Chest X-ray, PA view. Patient: 70 years old, sex M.
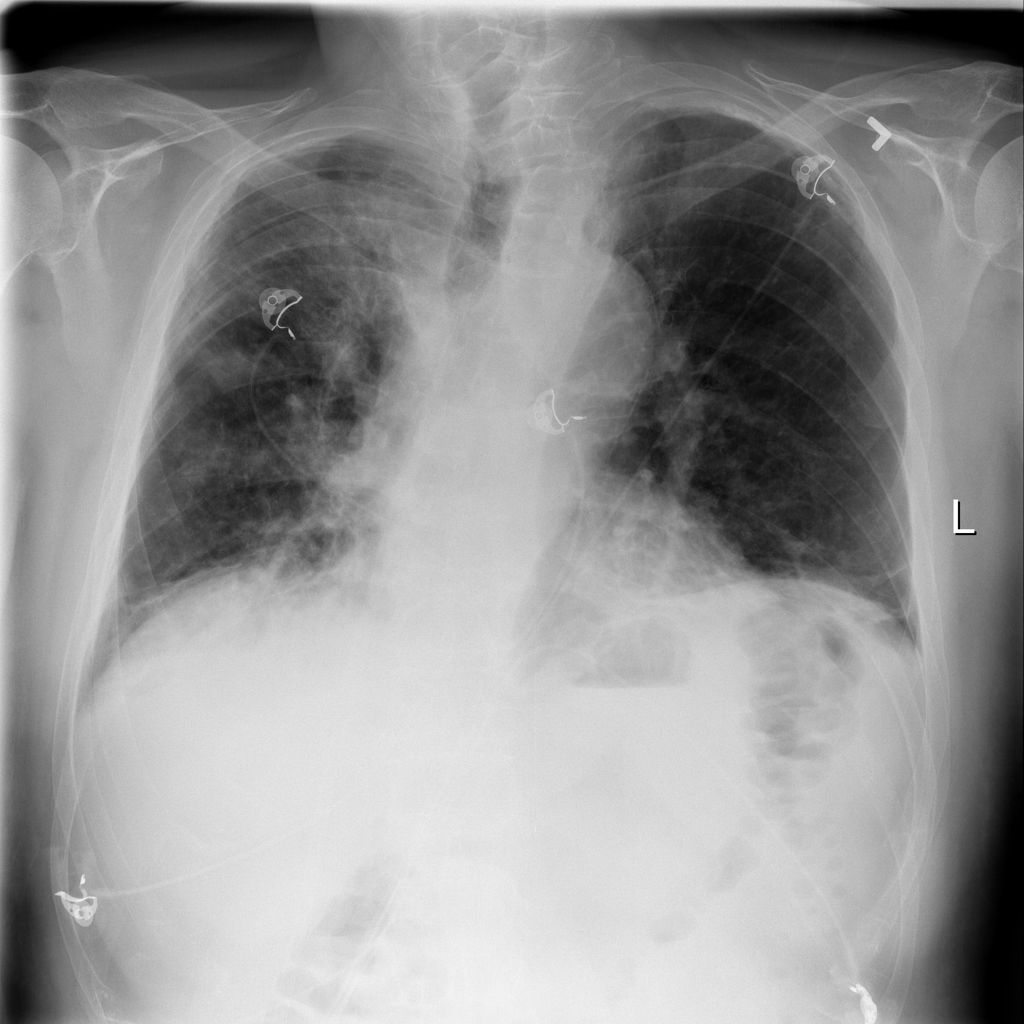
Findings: Consolidation, Infiltration, Pleural_Thickening